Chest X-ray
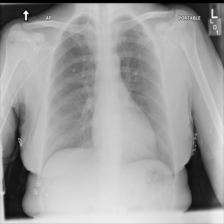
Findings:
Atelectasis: negative
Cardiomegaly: negative
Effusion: negative
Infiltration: negative
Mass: negative
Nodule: negative
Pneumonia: negative
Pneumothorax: negative
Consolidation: negative
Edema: negative
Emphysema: negative
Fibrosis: negative
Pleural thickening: negative
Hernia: negative